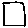
Label: square